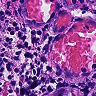
Metastatic tissue present: no